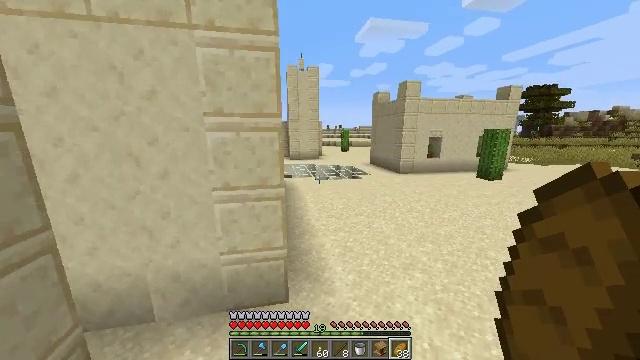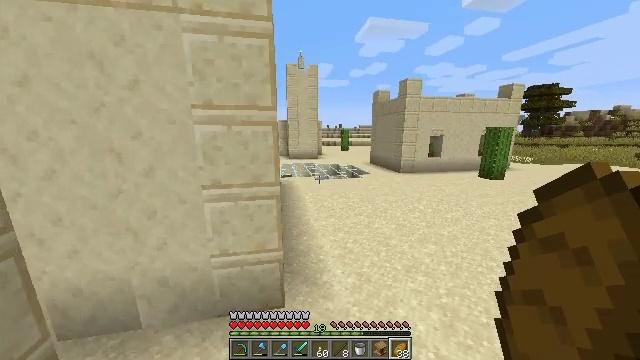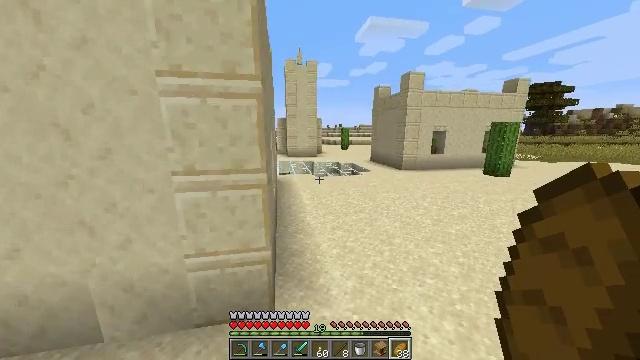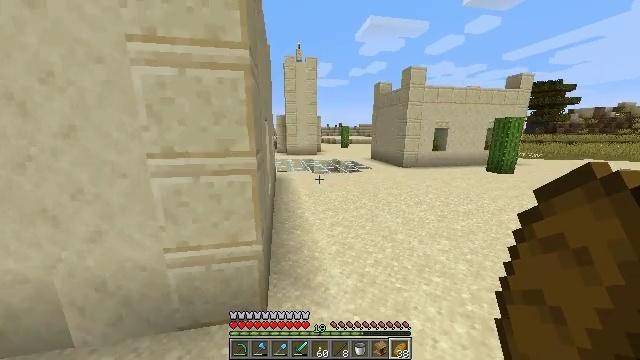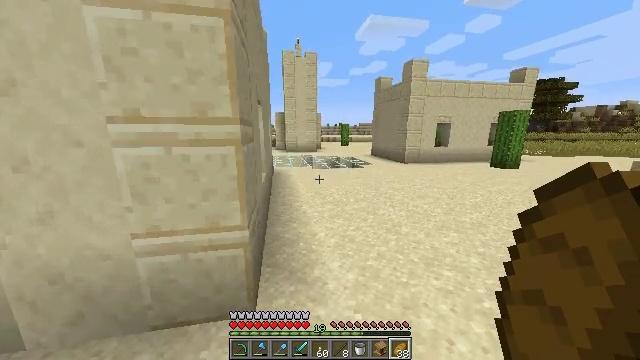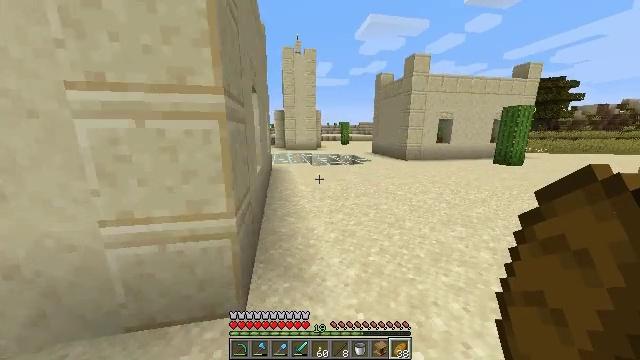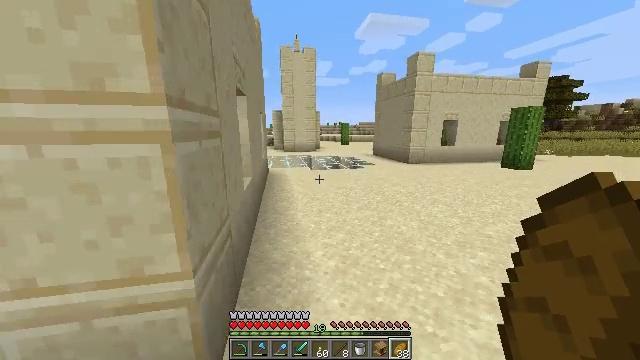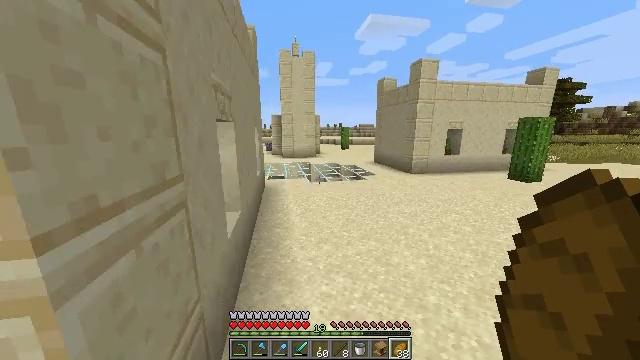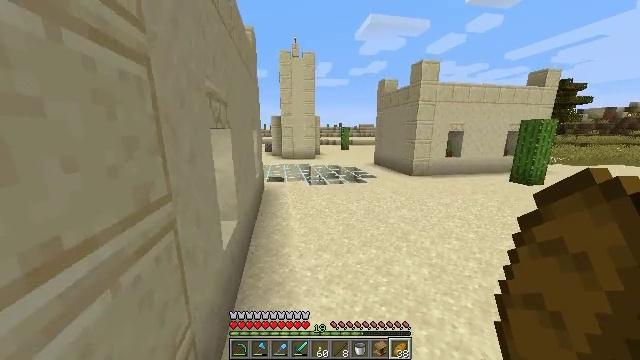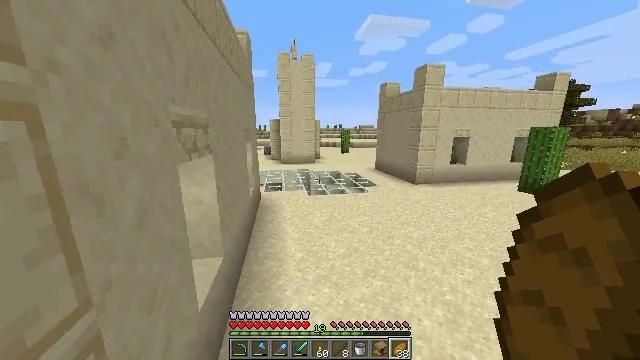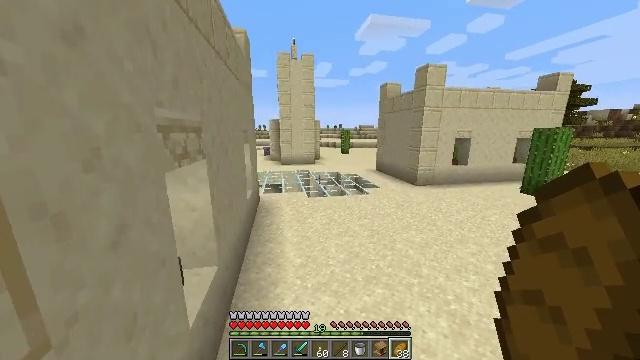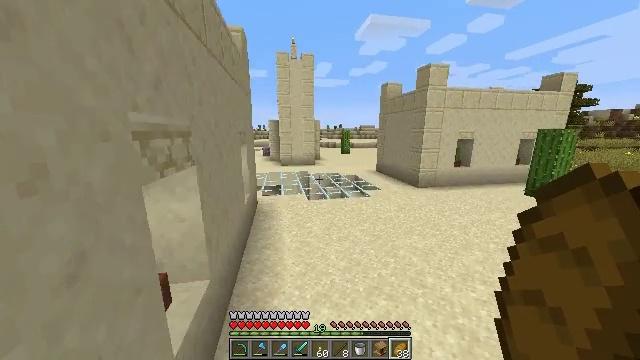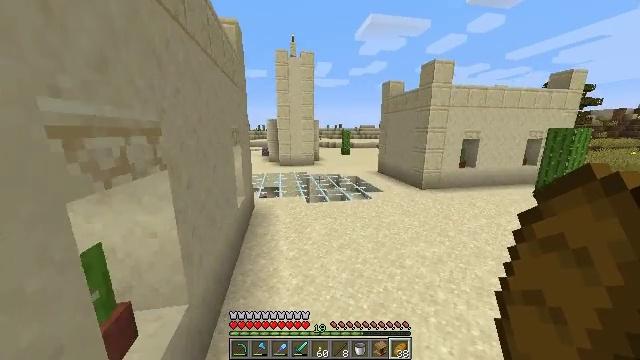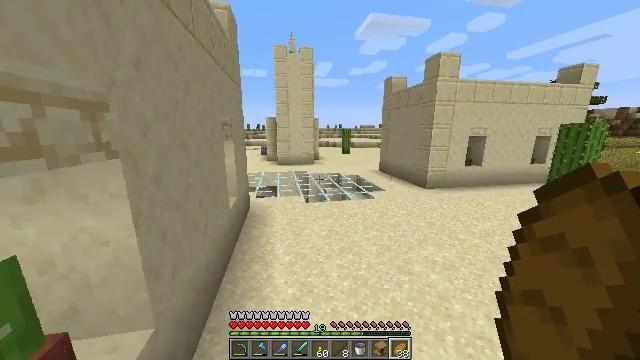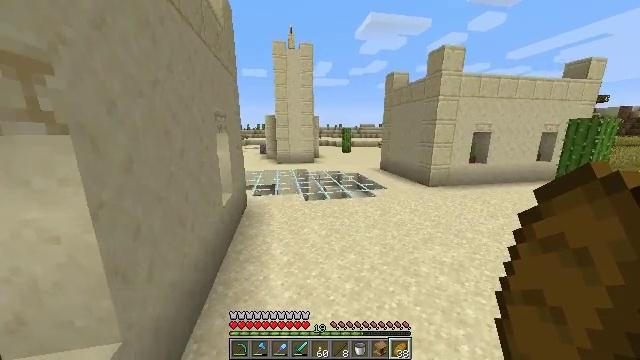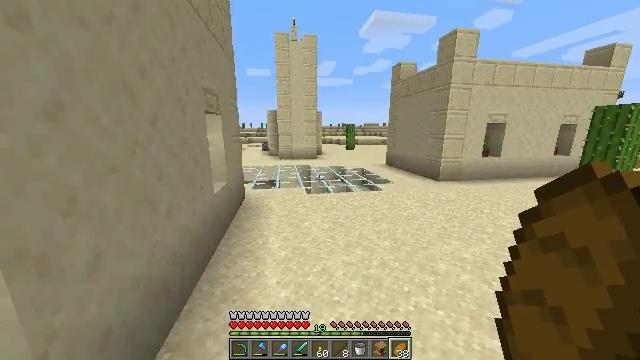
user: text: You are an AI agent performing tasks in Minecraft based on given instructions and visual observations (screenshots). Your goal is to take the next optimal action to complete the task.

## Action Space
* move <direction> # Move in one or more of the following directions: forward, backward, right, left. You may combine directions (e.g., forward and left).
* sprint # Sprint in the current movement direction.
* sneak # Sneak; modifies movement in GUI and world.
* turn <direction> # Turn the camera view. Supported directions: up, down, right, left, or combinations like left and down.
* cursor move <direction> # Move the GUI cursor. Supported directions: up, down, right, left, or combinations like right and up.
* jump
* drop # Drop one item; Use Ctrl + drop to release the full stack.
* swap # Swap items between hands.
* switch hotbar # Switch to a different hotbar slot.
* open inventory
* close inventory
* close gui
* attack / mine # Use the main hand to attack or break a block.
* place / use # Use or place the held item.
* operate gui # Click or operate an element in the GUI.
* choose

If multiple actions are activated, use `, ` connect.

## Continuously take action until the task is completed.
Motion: motion action
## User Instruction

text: Attack the potted cactus to pick it up.
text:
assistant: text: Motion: move forward, sprint, jump
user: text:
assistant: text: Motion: move forward, sprint, jump
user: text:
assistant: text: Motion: move forward, sprint, jump
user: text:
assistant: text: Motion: move forward, sprint, jump
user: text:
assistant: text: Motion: move forward, sprint, jump
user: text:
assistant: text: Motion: move forward, sprint, jump
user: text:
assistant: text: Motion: move forward, sprint, jump
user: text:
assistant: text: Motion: move forward, sprint, jump
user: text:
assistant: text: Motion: move forward, sprint, jump
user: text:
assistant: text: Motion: move forward, sprint, jump
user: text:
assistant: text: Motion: move forward, sprint, jump
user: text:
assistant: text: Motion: move forward, sprint, jump
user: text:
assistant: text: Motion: move forward, sprint, jump
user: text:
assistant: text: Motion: move forward, sprint, jump
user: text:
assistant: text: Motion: move forward, sprint, jump
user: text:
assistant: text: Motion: move forward, sprint, turn left, jump
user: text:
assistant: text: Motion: move forward, sprint, turn left, jump
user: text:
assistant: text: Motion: move forward, sprint, turn left, jump
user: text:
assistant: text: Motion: move forward, sprint, turn left, jump
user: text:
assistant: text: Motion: move forward, sprint, turn left, jump
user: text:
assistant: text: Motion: move forward, sprint, turn left, jump
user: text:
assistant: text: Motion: move forward, sprint, turn left, jump
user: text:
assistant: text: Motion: move forward, sprint, turn left, jump
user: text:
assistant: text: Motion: move forward, sprint, turn left, jump
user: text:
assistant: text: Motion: move forward, sprint, jump
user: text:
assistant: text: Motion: move forward, sprint, jump
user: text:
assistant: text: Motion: move forward, sprint, jump
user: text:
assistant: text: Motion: move forward, sprint, jump
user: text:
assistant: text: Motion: move forward, sprint, jump
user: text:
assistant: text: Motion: move forward, sprint, turn left, jump